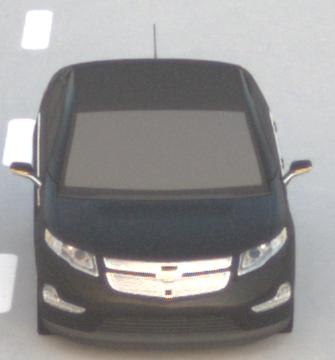
Make: Chevrolet
Model: Volt
Detailed model: Volt
Model produced from: 2011/11
Model produced until: 2014/08
Doors: 5
Color: black
Road condition: dry road
Daytime: sunrise or sunset
Contrast: medium contrast